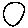
Label: circle